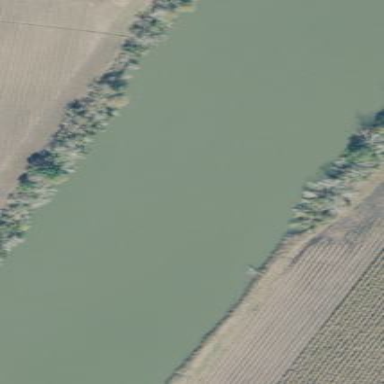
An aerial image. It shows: Pond surrounded by natural water.